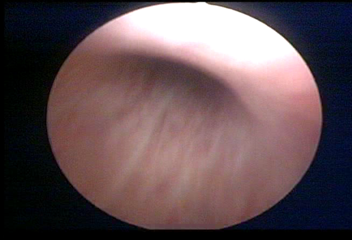
Modality: WLC
Class: Normal mucosa
Bladder cancer association: No